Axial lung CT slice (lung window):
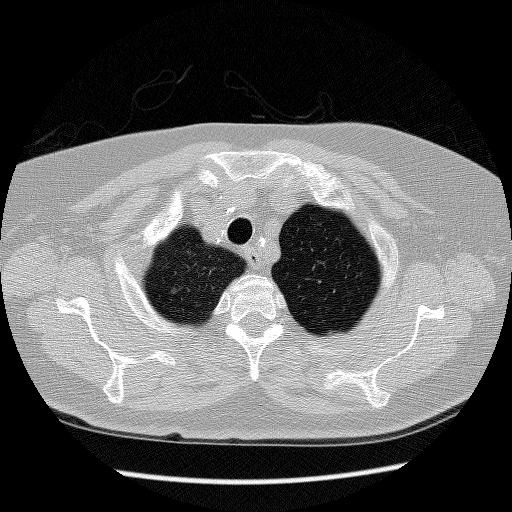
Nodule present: no